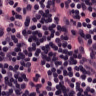
Metastatic tissue present: no